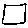
Label: square